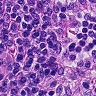
Metastatic tissue present: no